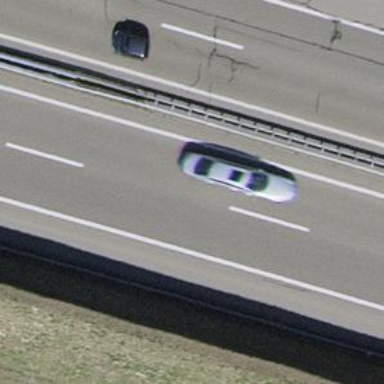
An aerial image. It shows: Asphalt motorway.